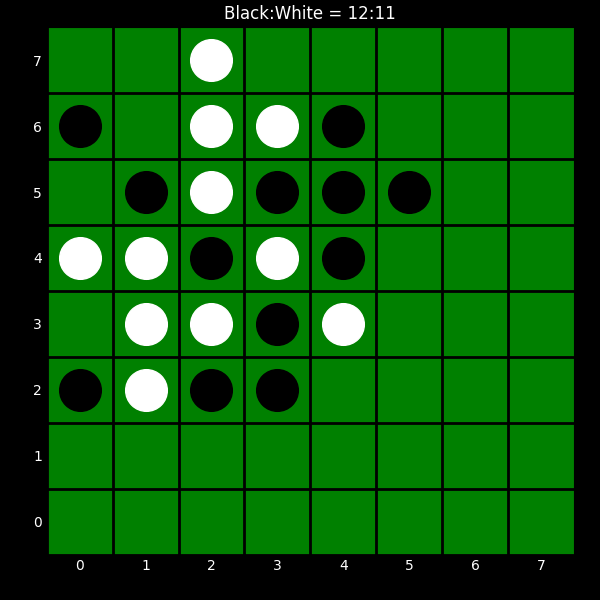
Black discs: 12
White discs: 11